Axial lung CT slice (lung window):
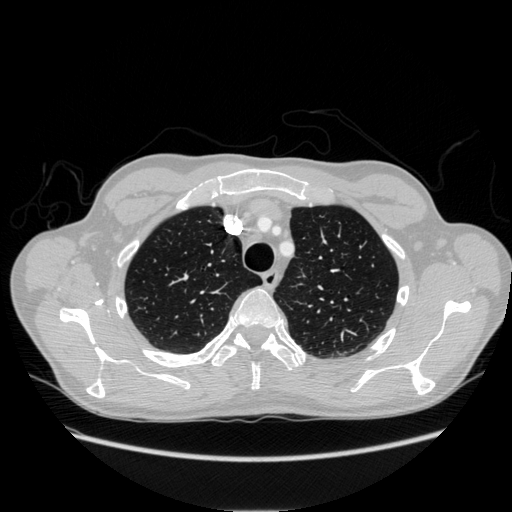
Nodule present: no